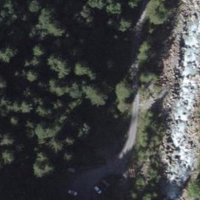
EUNIS habitat code: 44
Species observed at this site:
Laserpitium latifolium
Platanthera bifolia
Astrantia major
Trichius fasciatus
Zygaena transalpina
Pieris napi
Fragaria vesca